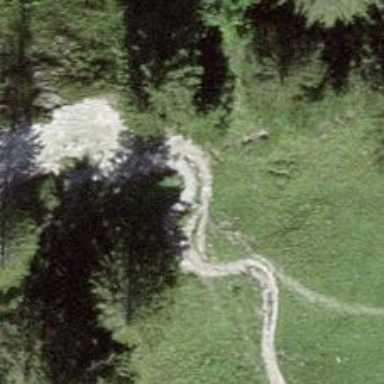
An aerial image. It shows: Path.